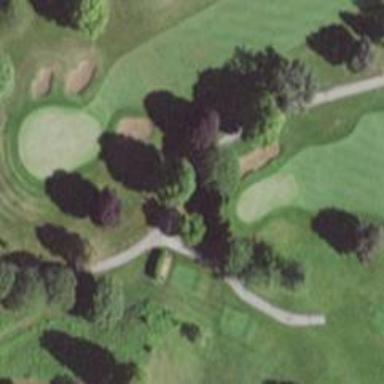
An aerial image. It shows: Path for both roads and golfers.